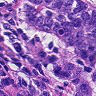
Metastatic tissue present: yes